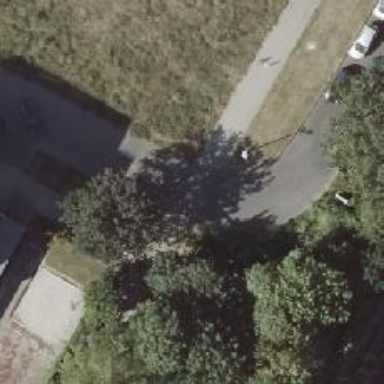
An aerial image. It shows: Unmarked crossing with pedestrian island.